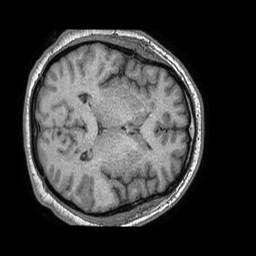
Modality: T1w
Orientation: axial
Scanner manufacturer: philips
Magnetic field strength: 1.5 T
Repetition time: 0.007492 s
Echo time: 0.003413 s